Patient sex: M
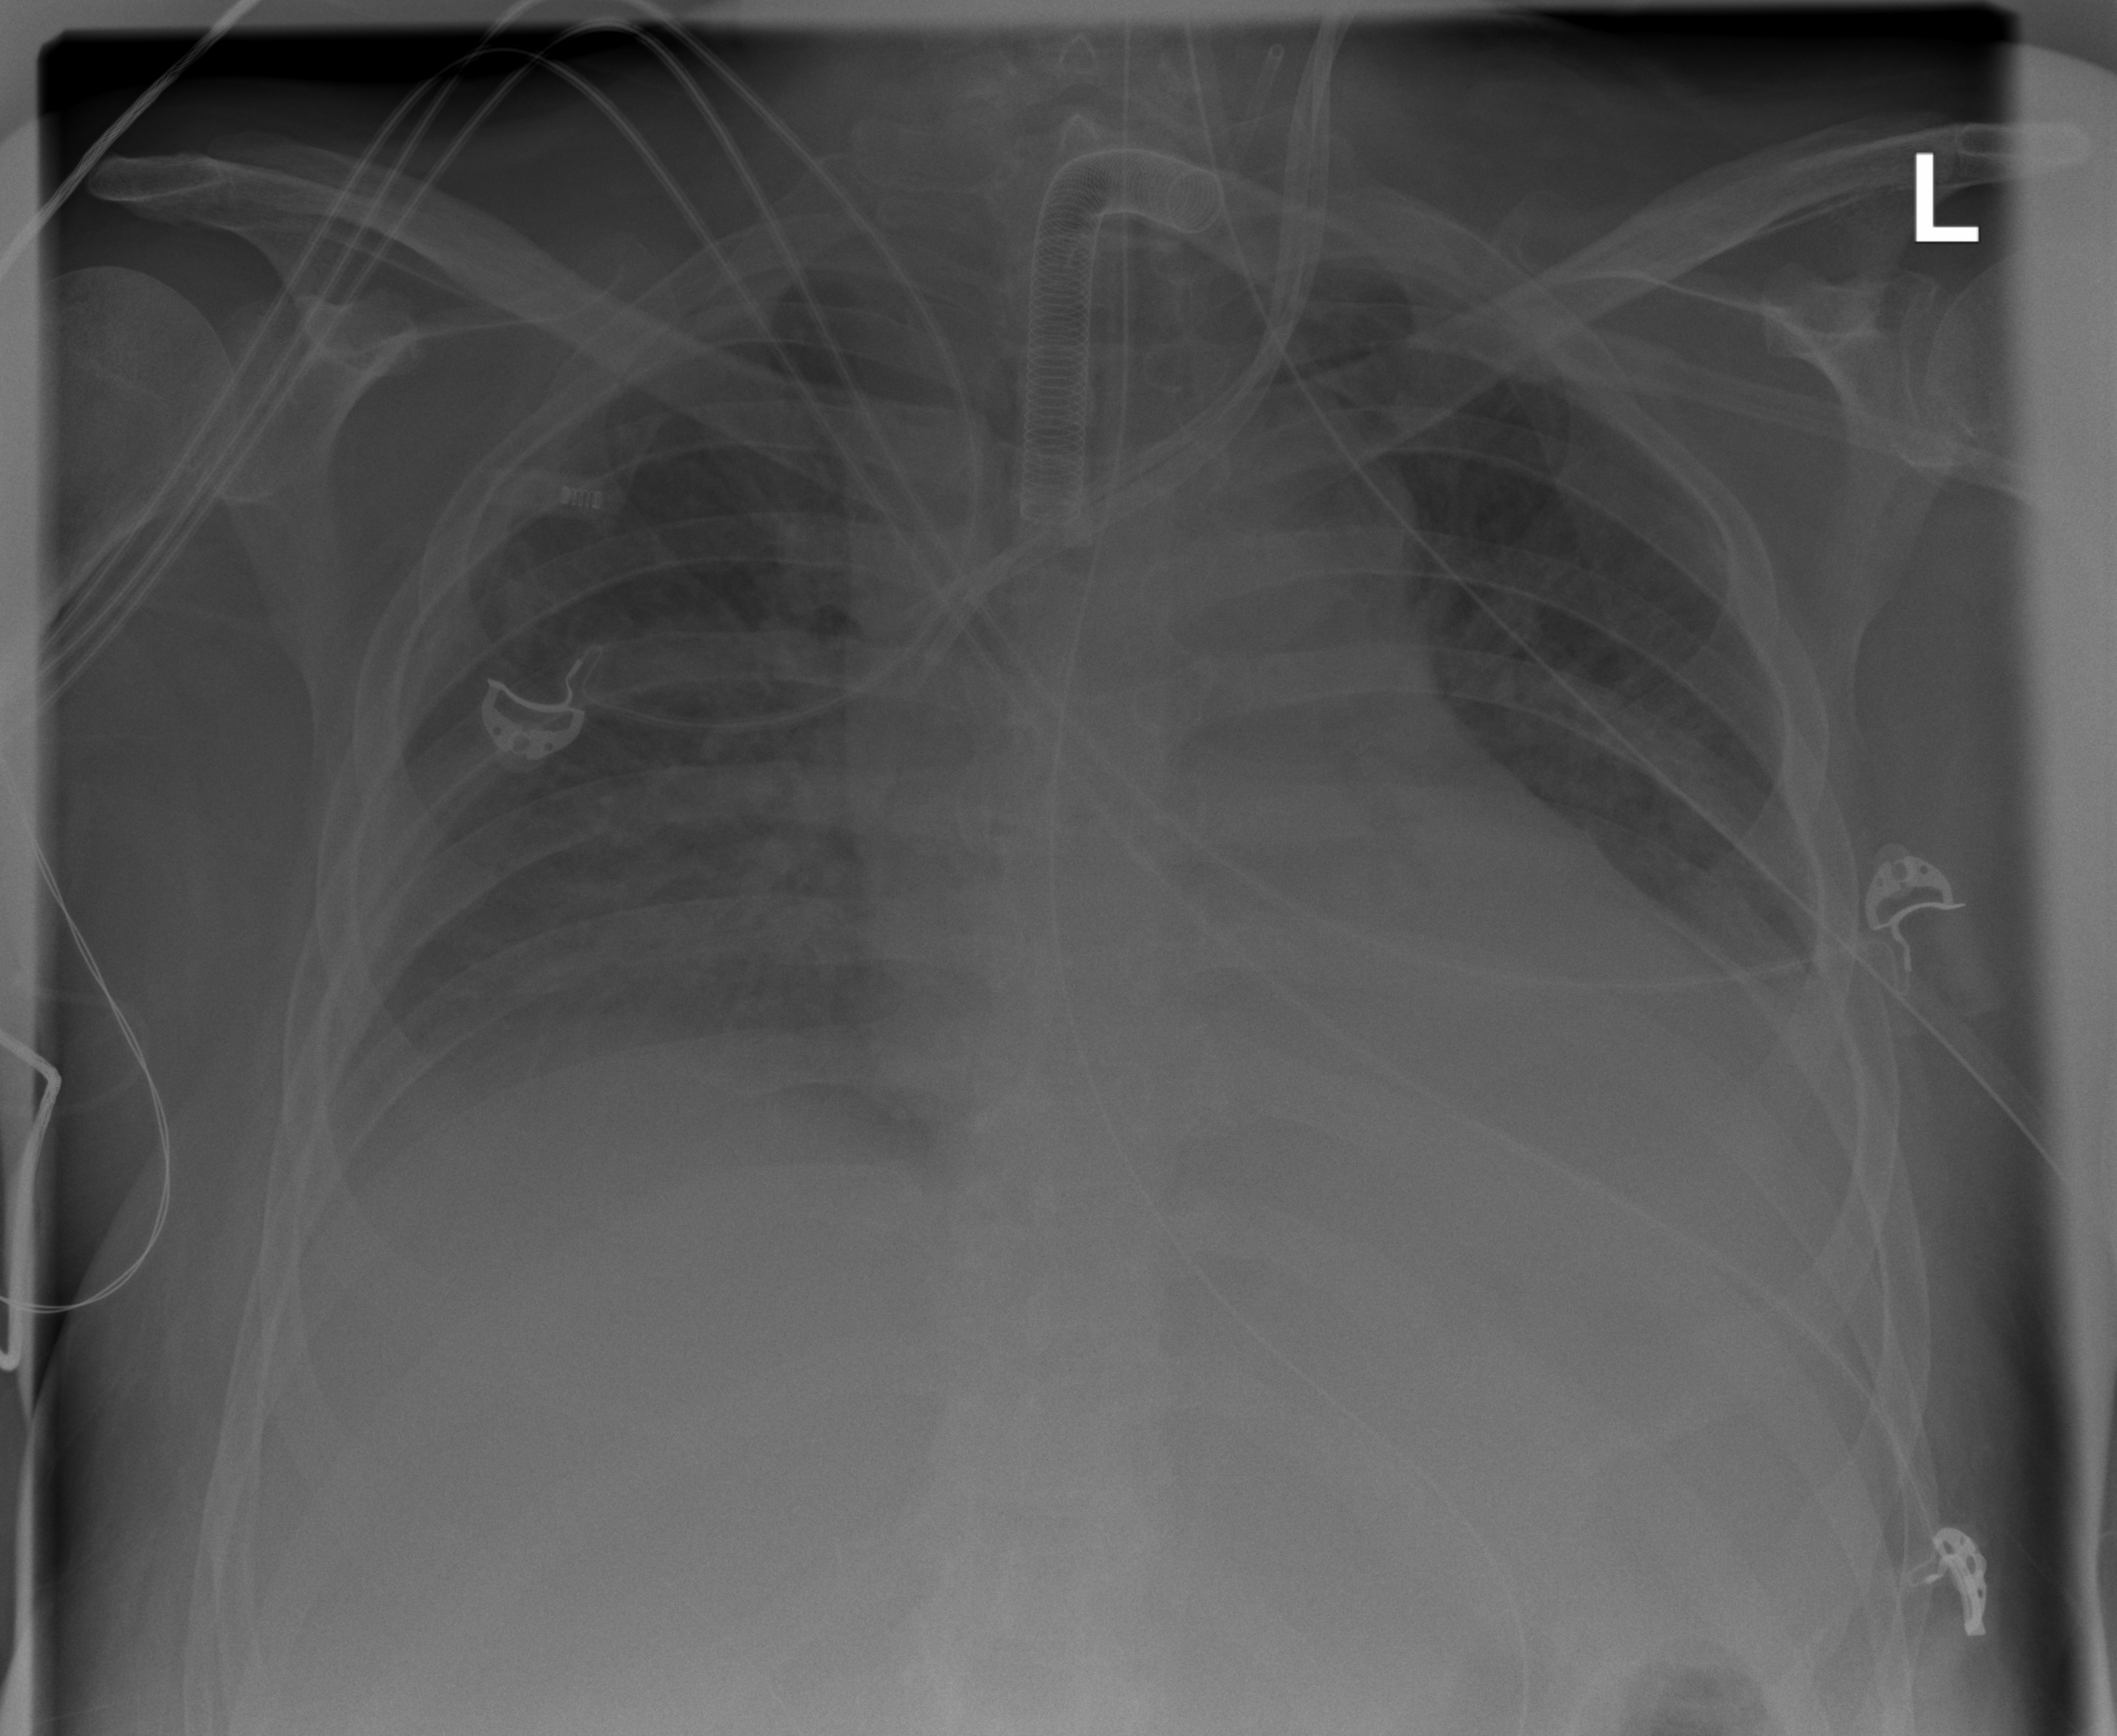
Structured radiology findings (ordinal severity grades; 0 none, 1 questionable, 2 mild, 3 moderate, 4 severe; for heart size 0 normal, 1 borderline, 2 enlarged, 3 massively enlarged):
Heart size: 2
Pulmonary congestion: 2
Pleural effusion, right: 2
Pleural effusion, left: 1
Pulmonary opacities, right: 1
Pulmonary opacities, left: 0
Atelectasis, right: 2
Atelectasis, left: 2